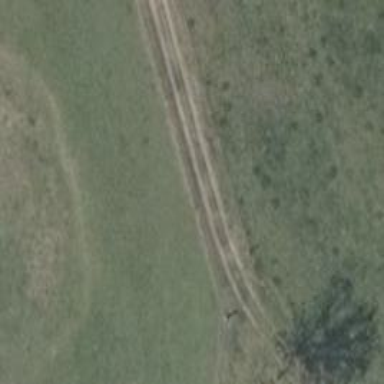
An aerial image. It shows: Track road with grade4 tracktype.